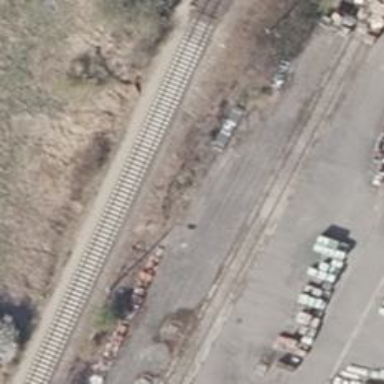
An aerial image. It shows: Railway switch.